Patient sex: M
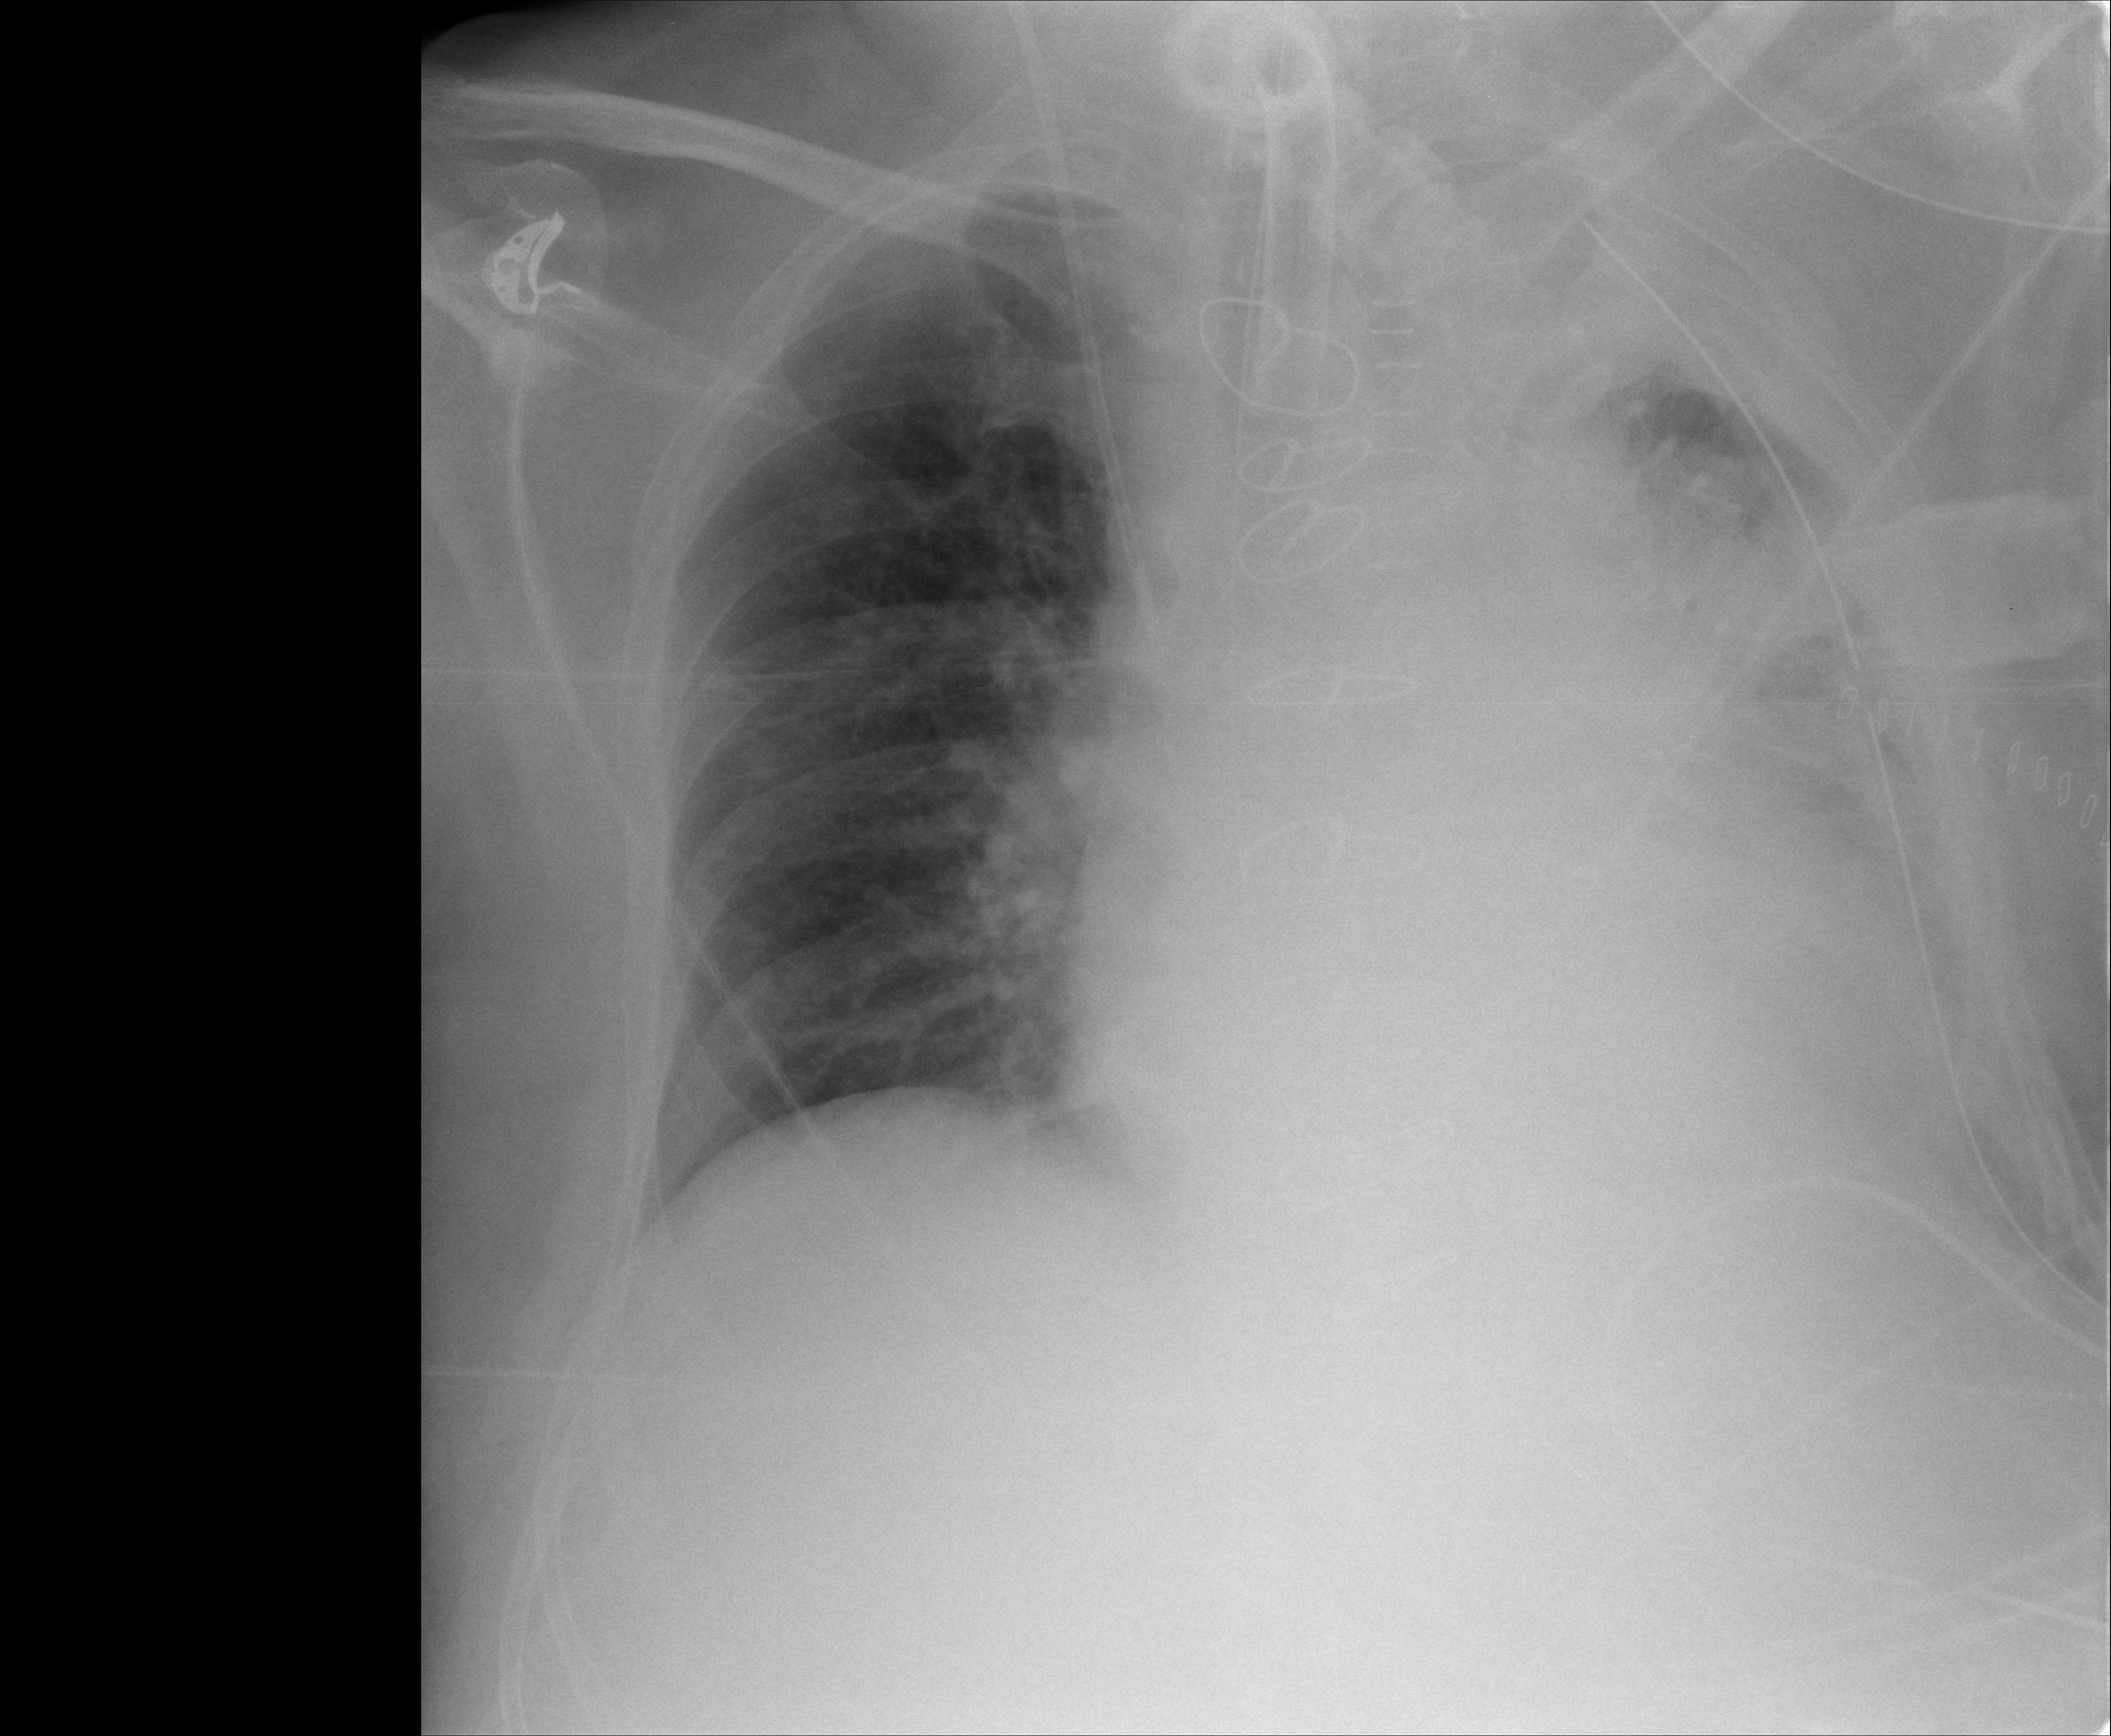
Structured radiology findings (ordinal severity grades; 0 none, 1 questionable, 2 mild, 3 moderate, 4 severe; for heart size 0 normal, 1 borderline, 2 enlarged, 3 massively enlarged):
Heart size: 2
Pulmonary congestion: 2
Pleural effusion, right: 0
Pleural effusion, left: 2
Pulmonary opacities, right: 0
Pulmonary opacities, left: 0
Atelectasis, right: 0
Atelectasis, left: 3